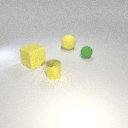
small green rubber sphere to the right of large yellow rubber cube